Question: I have an image and I would like to have it so when I click on a section of the image, only that section highlights. At present to test this, I have set up an application and placed an image view on the back. I just created an image and wrote 1,2,3 and 4 on it. I then used a UIView to draw a horizontal and vertical line through the image
I have set up a on tap gesture listener and that prints out which section I have hit. Code below
'''
- (void)handleSingleTap:(UITapGestureRecognizer *)recognizer
{
// Get the location of the touch
CGPoint touchPoint = [recognizer locationOfTouch:0 inView:[self view]];
if(touchPoint.x > 10 && touchPoint.x < 160)
{
if(touchPoint.y > 30 && touchPoint.y < 220)
{
NSLog(@"Button 1");
}else if(touchPoint.y > 220 && touchPoint.y < 430){
NSLog(@"Button 3");
}
}else if(touchPoint.x > 160 && touchPoint.x < 310)
{
if(touchPoint.y > 220 && touchPoint.y < 430)
{
NSLog(@"Button 4");
}else if(touchPoint.y > 30 && touchPoint.y < 220){
NSLog(@"Button 2");
}
}
//For debugging
// NSLog(@"x = %f y = %f", touchPoint.x, touchPoint.y);
}
'''
Now what I want to happen is when I click on a particular section, I want just that part of the image to highlight. Is this possible? At present the workaround I am using is adding 4 buttons on top of the grid which are hidden for normal state, and give them an image for highlighted state like this
'''
[button setBackgroundImage:[UIImage imageNamed:@"highlightImage.png"] forState:UIControlStateHighlighted];
'''
And set the alpha to 0.5 or somewhere around that, so it looks like that section is being highlighted. If this is the only way it can be done, then just leave an answer saying so and I will accept it, but I would prefer a more concrete solution if one is available!! Thanks in advance
Example of image created

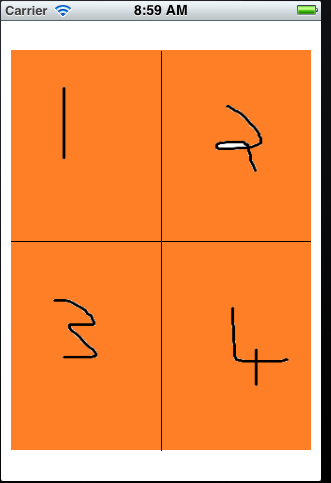
Answer: Looks like the right approach.
Maybe you should use less hard coded numbers in your code and implement this functionality on a more general level (e.g., using the 'frame' property of the image view or buttons).